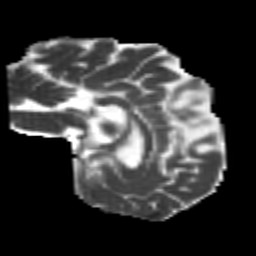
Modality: MD
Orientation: sagittal
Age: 26
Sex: male
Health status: healthy
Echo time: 0.074 s